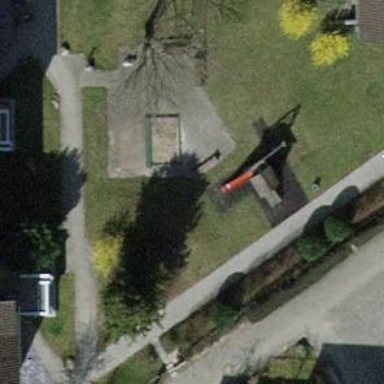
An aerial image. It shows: Brown bench in the vicinity.